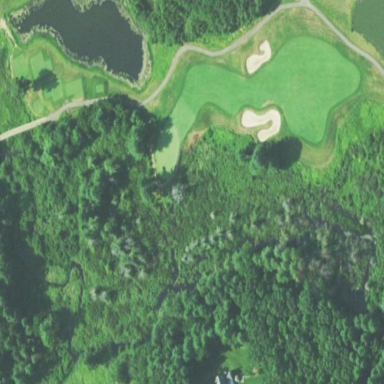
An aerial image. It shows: Area with grass used as rough in golf course.